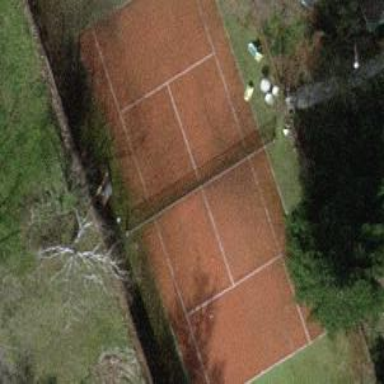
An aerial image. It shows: Tennis court on the leisure land pitch.